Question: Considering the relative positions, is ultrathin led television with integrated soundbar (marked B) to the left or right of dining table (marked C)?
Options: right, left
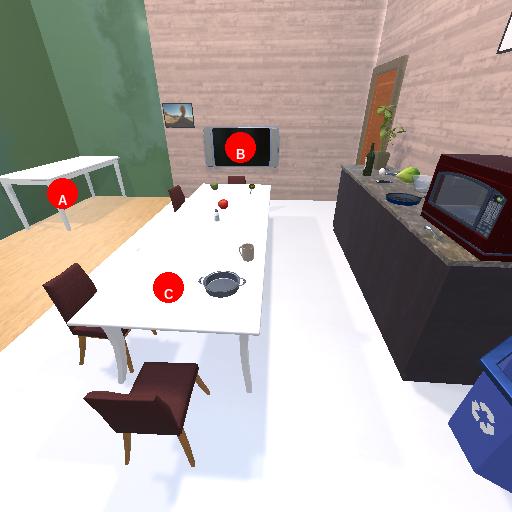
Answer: right